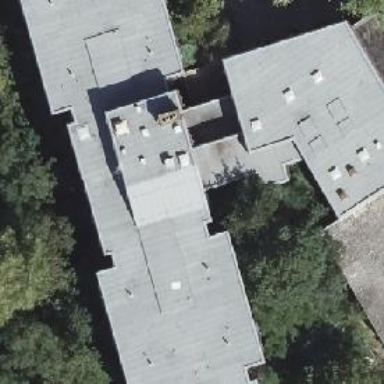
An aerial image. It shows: School building.